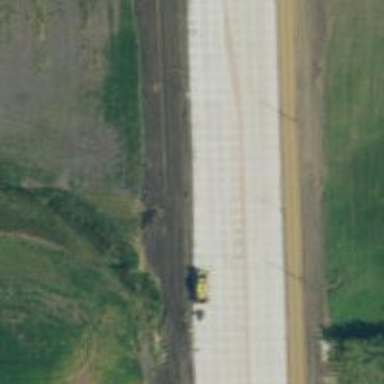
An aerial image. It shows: Asphalt road classified as primary highway.